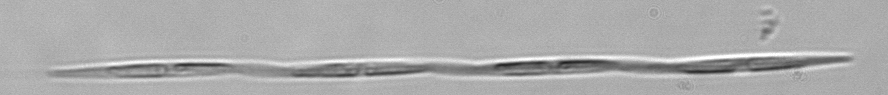
Label: Pseudo-nitzschia